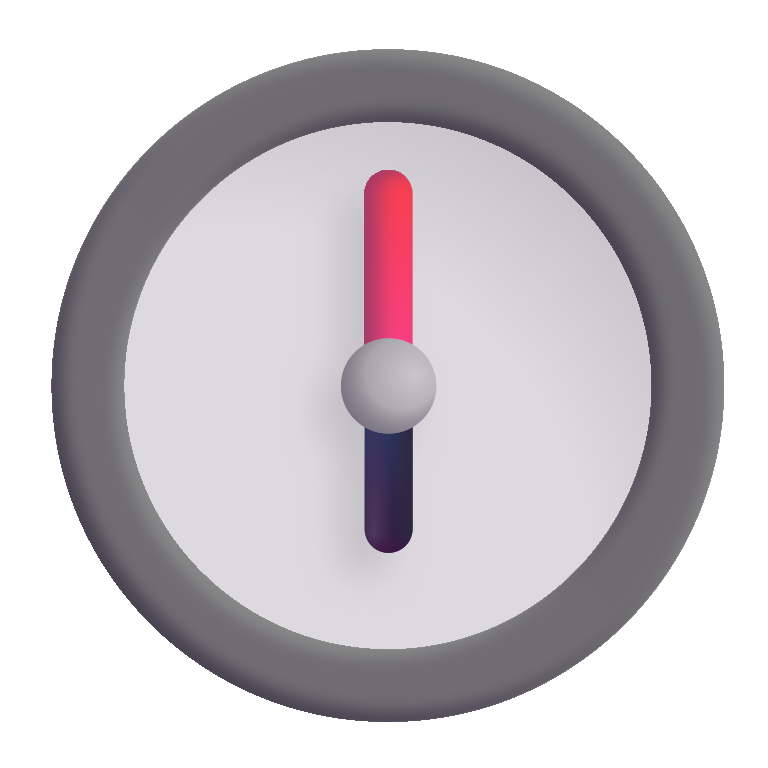
six oclock color